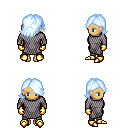
a pixel art fantasy rpg character, female body template, human, tanned skin, chain mail, teal pants, white cyan swoop hairstyle, gold gloves, gold boots, four views (front, back, left, right), 2x2 character sprite sheet, small pixel art, hard edges, no anti-aliasing